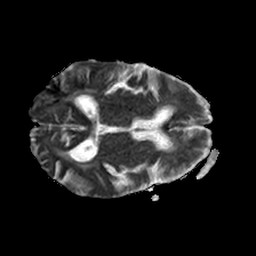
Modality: ADC
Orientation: axial
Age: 86
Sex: female
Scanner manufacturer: philips
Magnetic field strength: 1.5 T
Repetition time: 3.392 s
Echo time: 0.06899 s